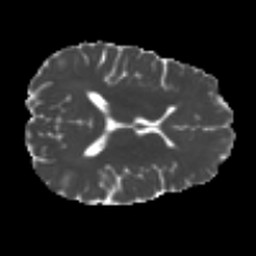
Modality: MD
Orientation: axial
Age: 28
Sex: female
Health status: ill
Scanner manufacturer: siemens
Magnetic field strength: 3 T
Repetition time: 6.5 s
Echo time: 0.062 s